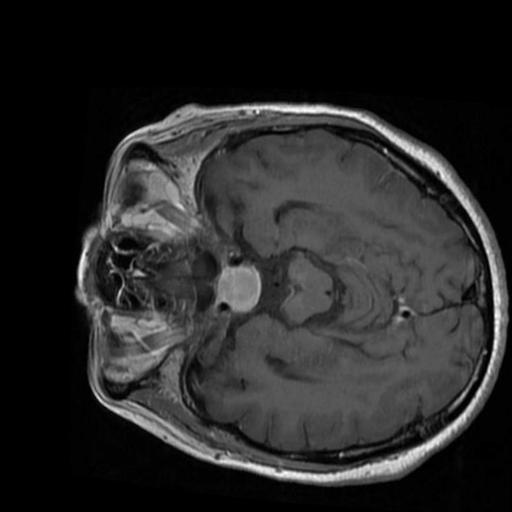
Label: brain_tumor